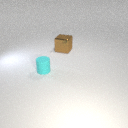
small cyan rubber cylinder in front of large brown metal cube